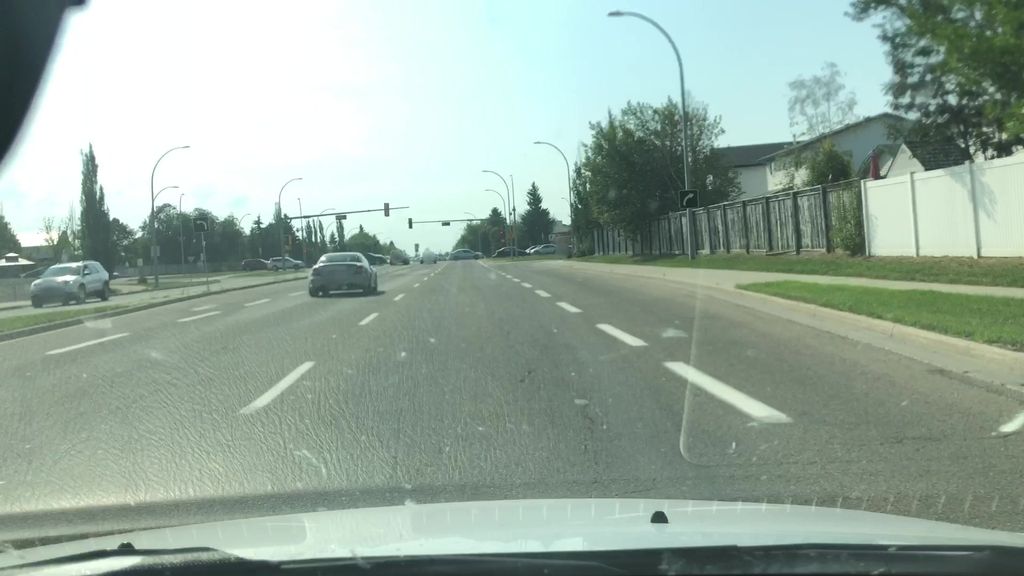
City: edmonton